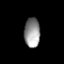
Tissue: prostate
Cell type: Myeloid cells
Senescence score: 0.7297
Nuclear area (px): 456
Mean DAPI intensity: 148.125